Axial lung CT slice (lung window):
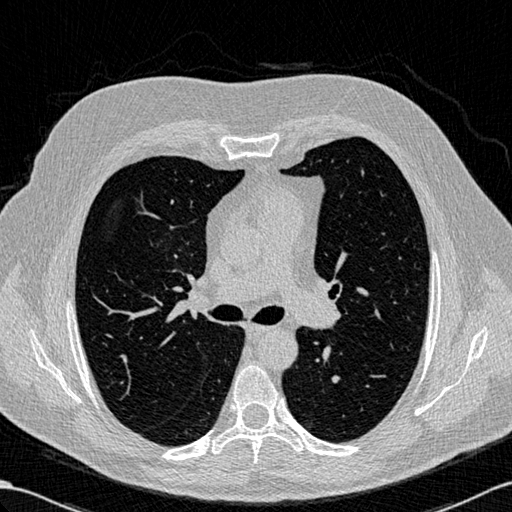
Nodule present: no